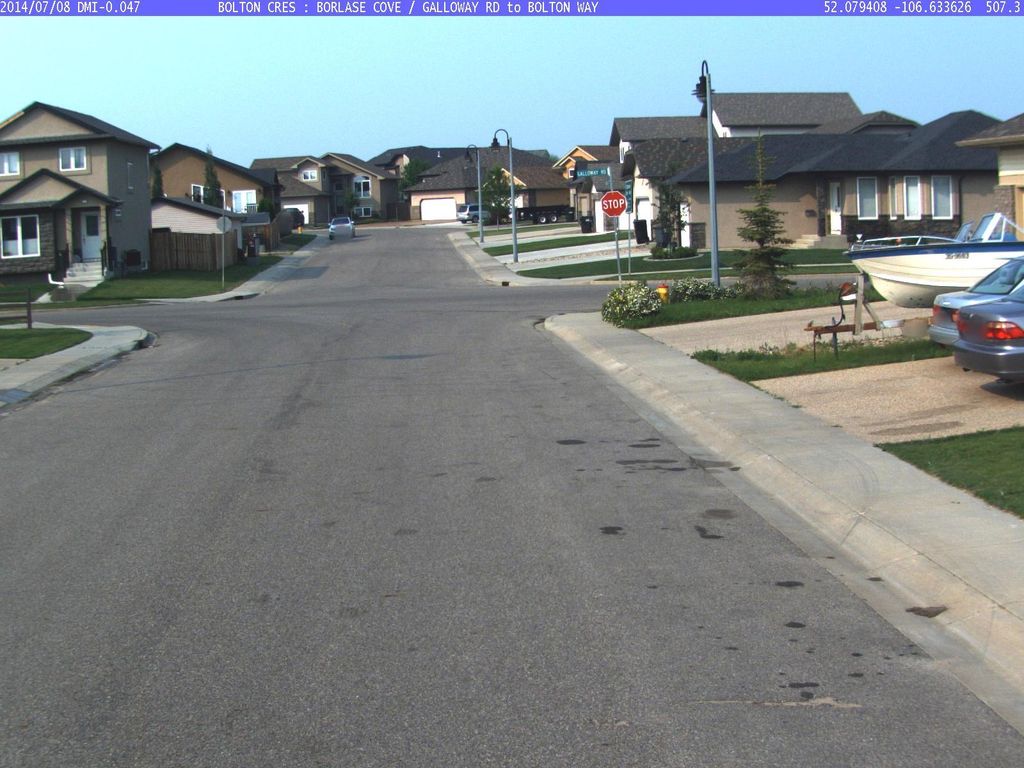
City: saskatoon